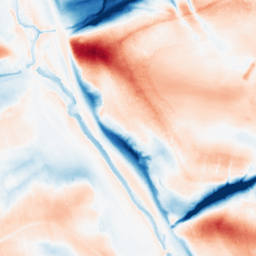
Category: classical
Decomposition family: gaussian_anisotropic
Decomposition parameters: sigma_x: 2
sigma_y: 20
Upsampling method: quadratic
Upsampling parameters: scale: 8
Upsampling scale: 8